Question: This is my <URL>. The right arrow at the bottom looks fine in chrome and IE. But in Firefox its position is different.
'''
#prev{
background-image: url("http://oi57.tinypic.com/2ztfrx4.jpg");
background-repeat: no-repeat;;
}
#next{
background-image: url("http://oi60.tinypic.com/2wpjazt.jpg");
background-repeat: no-repeat;;
}
'''
.
I have attached the image which is running in Firefox and the right arrow position is way down.
How can I fix this ?
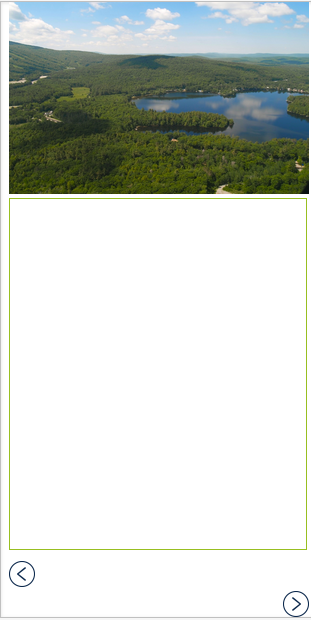
Answer: You can fix the alignment issue using a negative margin on '#next' as shown below.
Since you specified a width for the the icon image/element, just set the left margin to the negative value of the width, in this case, -26px.
This solution works in the latest versions of Firefox, Chrome and IE.
'''
#prev {
background-image: url("http://oi57.tinypic.com/2ztfrx4.jpg");
background-repeat: no-repeat;
display:inline-block;
width:26px;
height:26px;
}
#next {
background-image: url("http://oi60.tinypic.com/2wpjazt.jpg");
background-repeat: no-repeat;
display:inline-block;
width:26px;
height:26px;
float: right;
margin-left: -26px;
}
.products {
border-style: solid;
border-width: 1px;
border-color: #98bf21;
text-align:center;
white-space:normal;
}
'''
'''
<div id="container">
<div id="catalog" style="width:300px;height:557px;">
<div id="logo">
<img alt="Mountain View" src="http://files.usmre.com/4215/mountain%20view%20lake.jpg" style="width:300px;height:200px;">
</div>
<div class="products" id="productTitle" style="width:296px;height:350px; font-size: 24px;"></div>
</div>
<div style="position:relative;display:block;padding:0px;margin:0px;white-space:nowrap;width:300px;padding-top:10px">
<div id="prev"></div>
<div id="next"></div>
</div>
</div>
'''